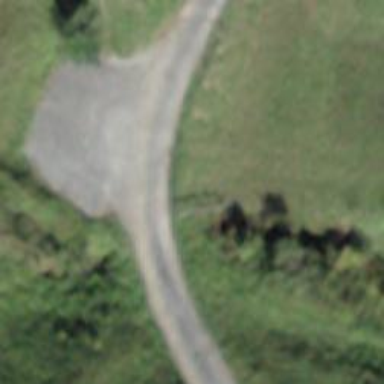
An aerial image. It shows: Unclassified road with asphalt surface.